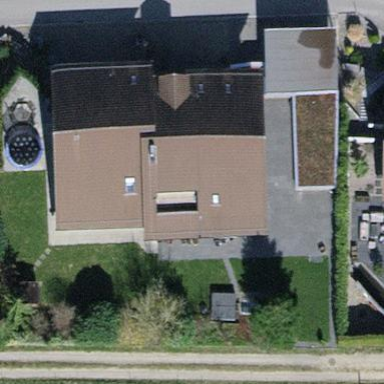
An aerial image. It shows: Building with tiled roof.